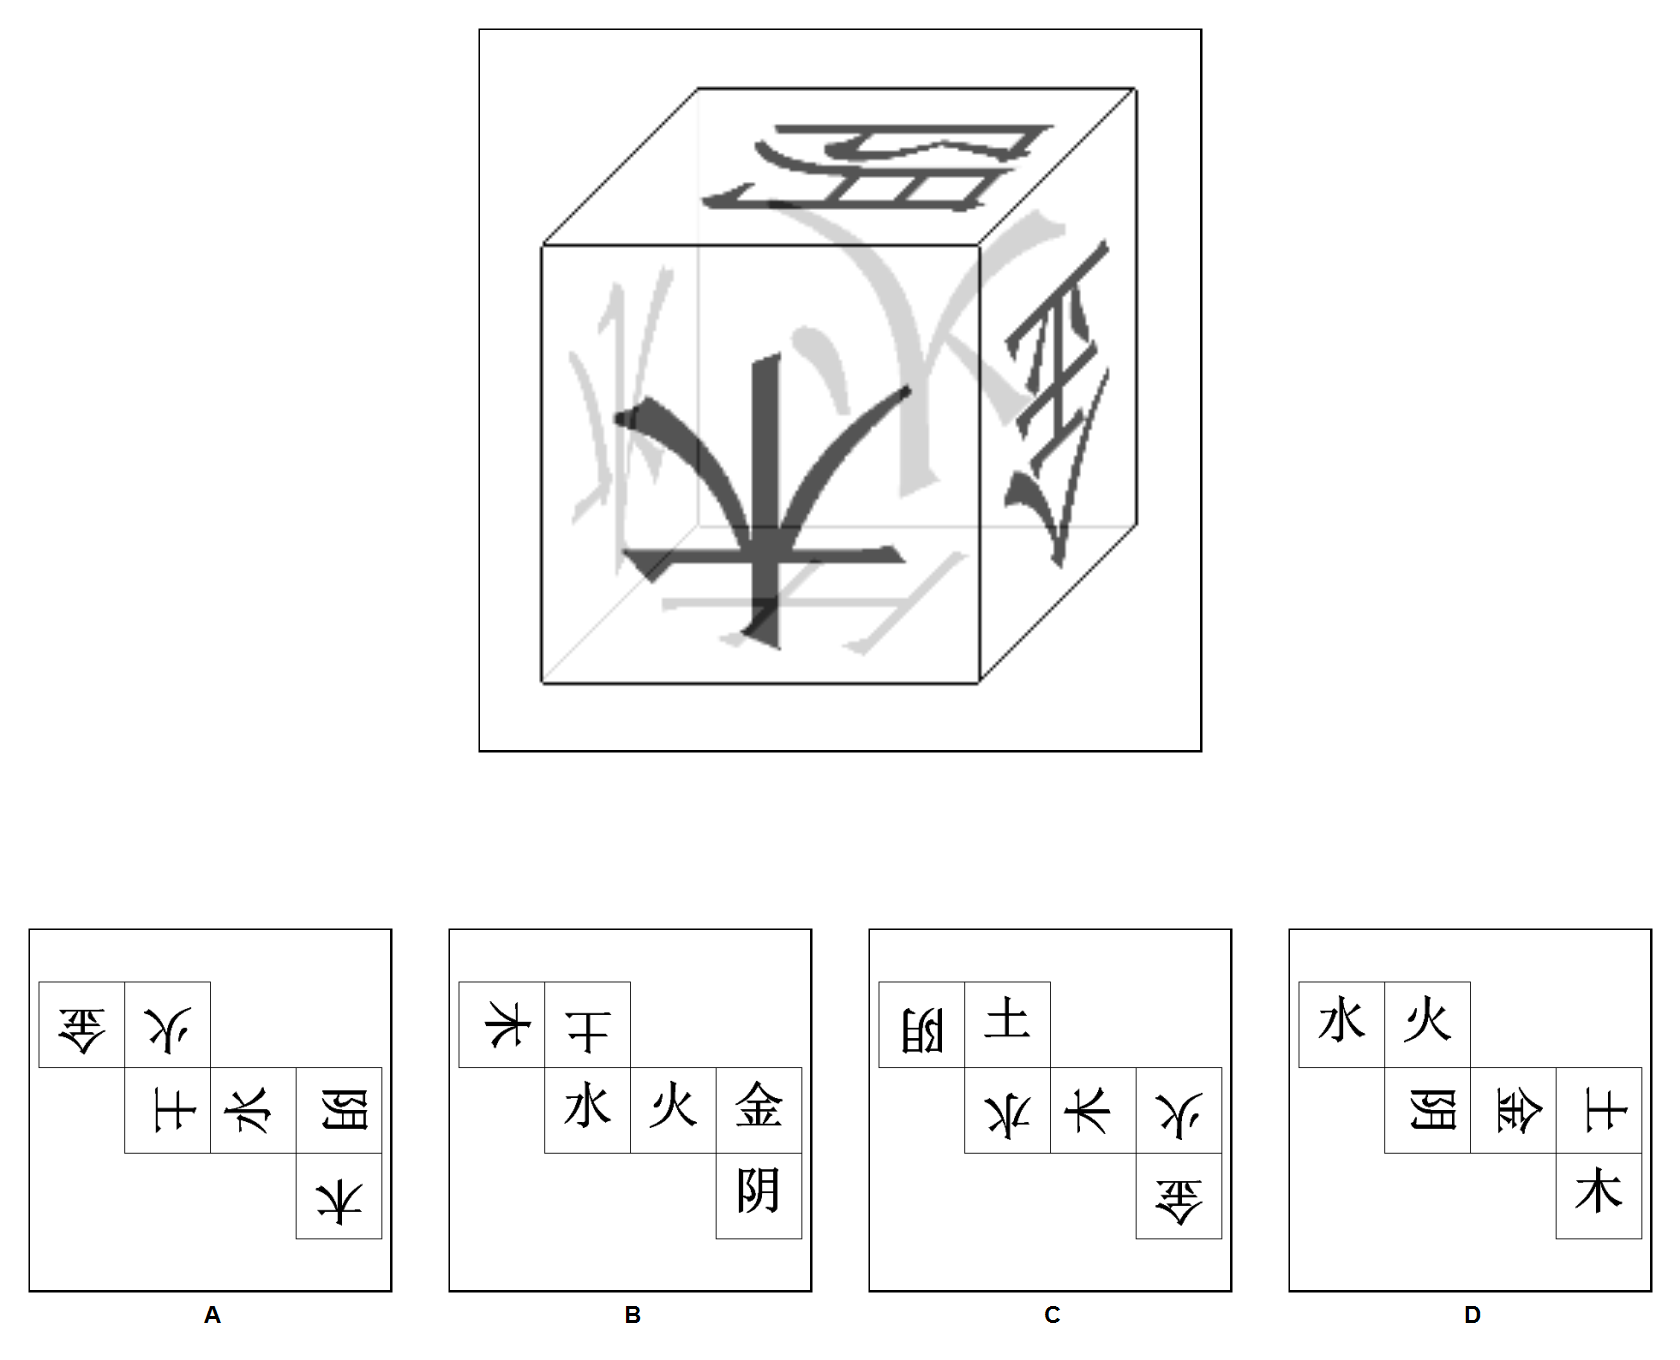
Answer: C